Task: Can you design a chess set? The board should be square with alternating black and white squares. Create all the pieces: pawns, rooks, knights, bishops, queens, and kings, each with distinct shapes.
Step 4258:
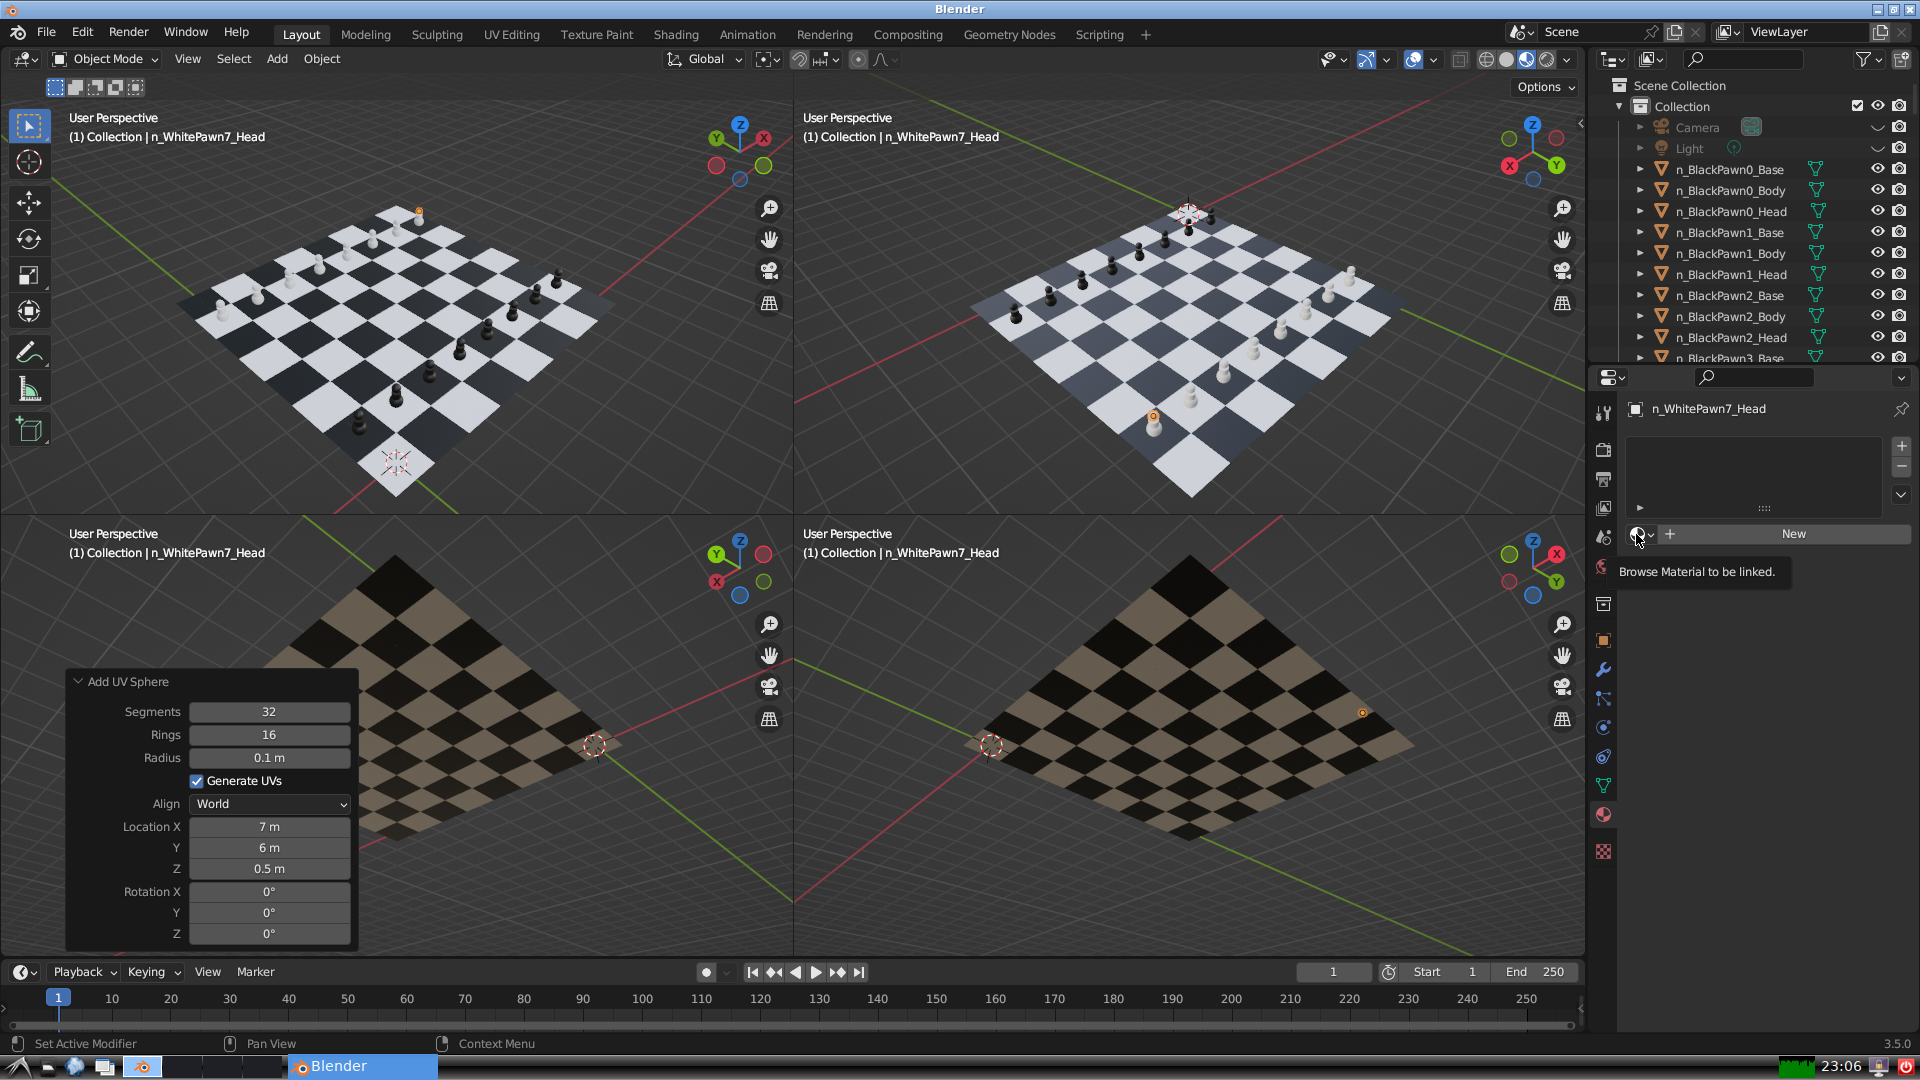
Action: click: no